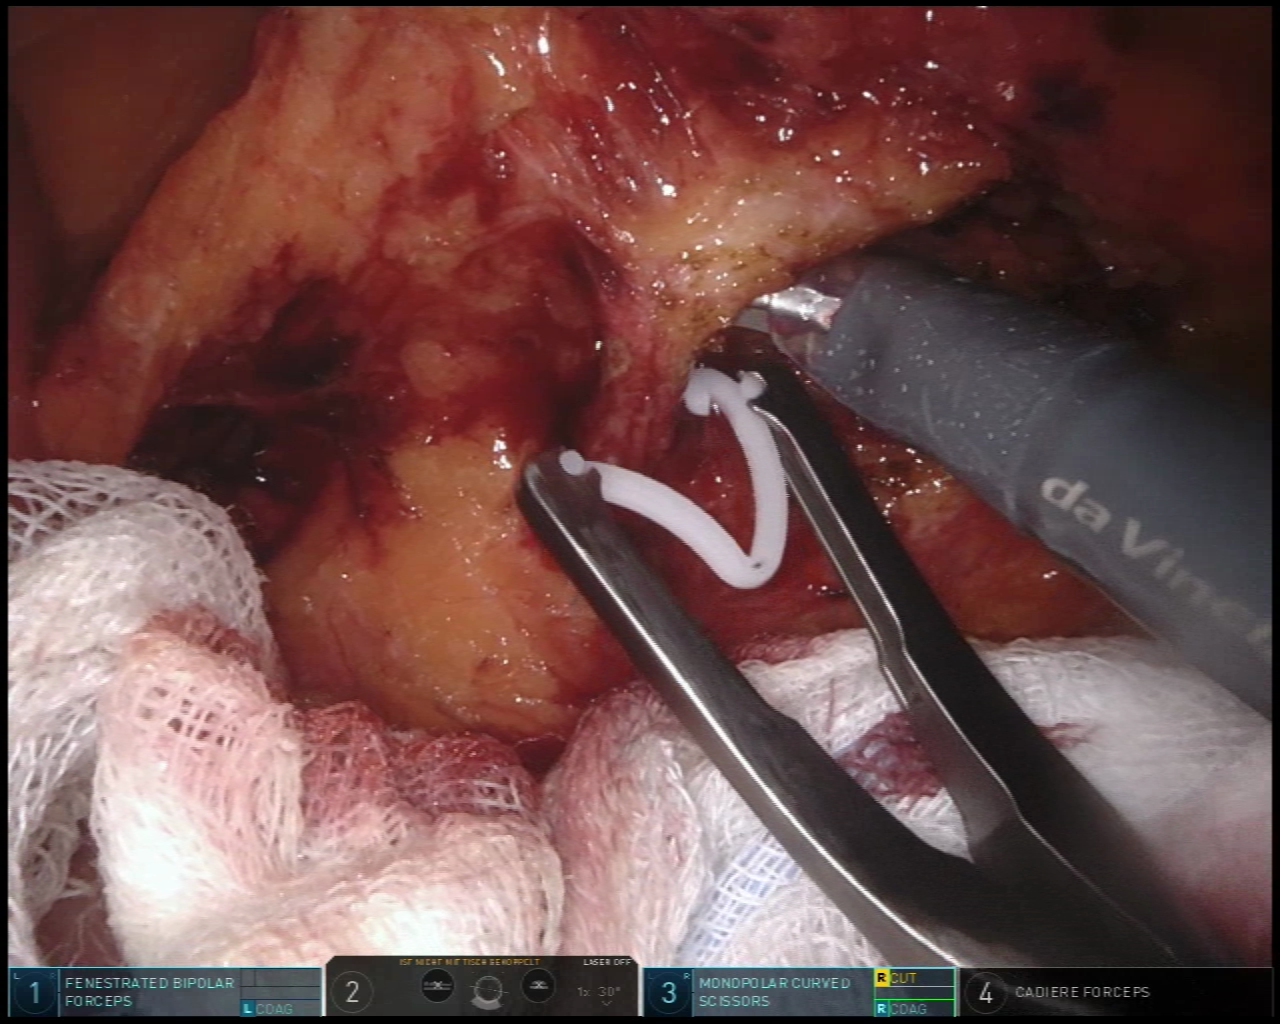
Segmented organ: inferior_mesenteric_artery
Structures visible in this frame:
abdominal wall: no
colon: no
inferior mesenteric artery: yes
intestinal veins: no
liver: no
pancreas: no
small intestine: no
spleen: no
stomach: no
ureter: no
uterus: no
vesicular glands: no